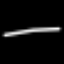
Label: line